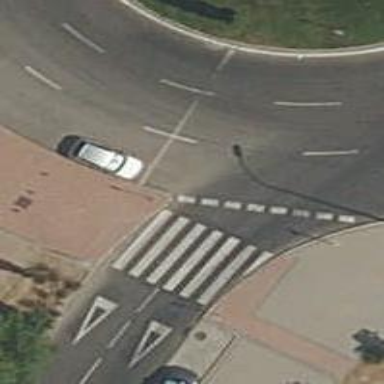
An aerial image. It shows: Road with "give way" sign.